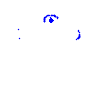
Particle: proton